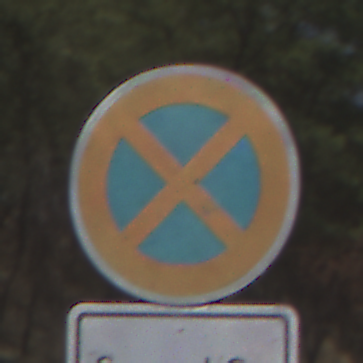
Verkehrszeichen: AbsolutesHalteverbot
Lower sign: ZeitangabenMitBeschraenkungAufWochentage8
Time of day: Midday
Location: Outdoor (RoadRail)
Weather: Clear
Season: NotSpecified
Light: Natural